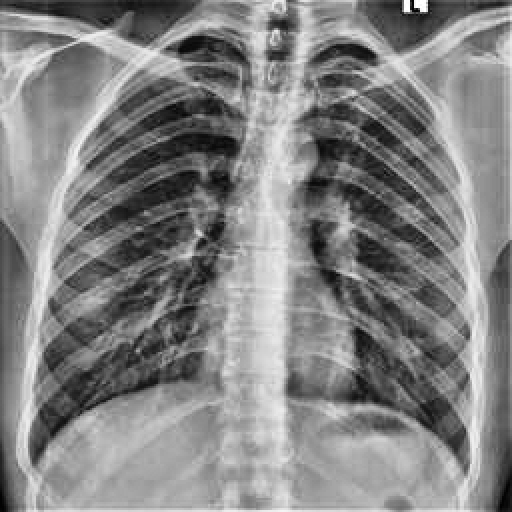
Finding: NORMAL